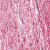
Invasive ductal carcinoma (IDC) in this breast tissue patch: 0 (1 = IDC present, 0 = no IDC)